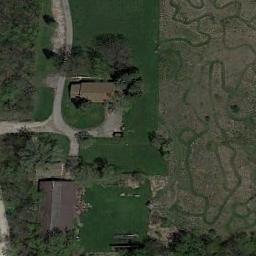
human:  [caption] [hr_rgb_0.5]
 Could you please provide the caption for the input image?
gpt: Many trees are beside the sparse residential .

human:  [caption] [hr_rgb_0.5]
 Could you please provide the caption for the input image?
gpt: A path leads to this house with black roof .

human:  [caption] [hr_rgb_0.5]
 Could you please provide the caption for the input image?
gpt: The sparse residential is on the grass next to some trees and a road .

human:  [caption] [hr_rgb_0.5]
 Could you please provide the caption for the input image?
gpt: In a sparse residential area there are two houses, One large and one small, Surrounded by farmland and grassland .

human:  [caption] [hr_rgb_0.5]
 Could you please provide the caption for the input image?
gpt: A sparse residential area with two buildings and some green trees .